Question: I am trying to write an app and one of the things it is supposed to do is calculate the distance between the current location and a number of other markers(which are given by a kml file).

I have imported google play services(maps & location only tho), could the problem be a missing library? I haven't found anything saying that geometry library need to be imported anywhere besides the activity it is used in... Does anyone know what the problem could be?
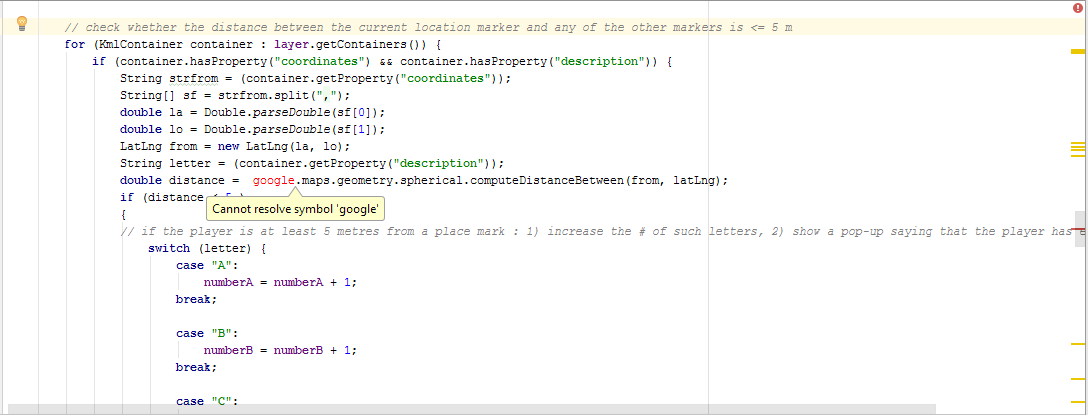
Answer: Looks like you should do something like this to compute the distance.
Call the static method 'Location.distanceBetween()', and the distance will be populated in the first element of the 'distance' float array.
'''
float[] distance = new float[2];
Location.distanceBetween( from.latitude, from.longitude,
latLng.latitude, latLng.longitude, distance);
if( distance[0] < 5 ){
//do something
}
'''